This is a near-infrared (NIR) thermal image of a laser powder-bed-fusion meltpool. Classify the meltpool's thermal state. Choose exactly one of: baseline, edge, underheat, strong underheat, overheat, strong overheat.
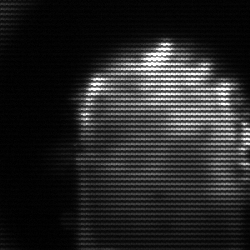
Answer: baseline